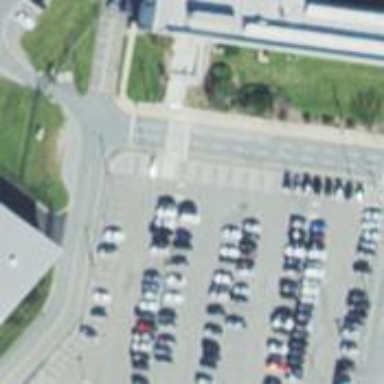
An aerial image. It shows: Parking space is available.